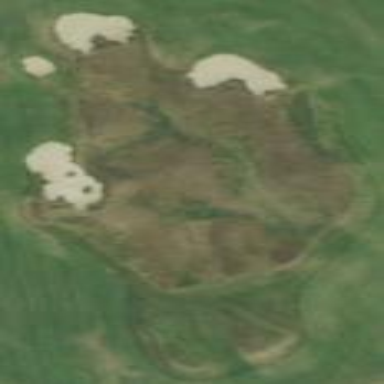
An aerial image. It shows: Rough area in golf course.